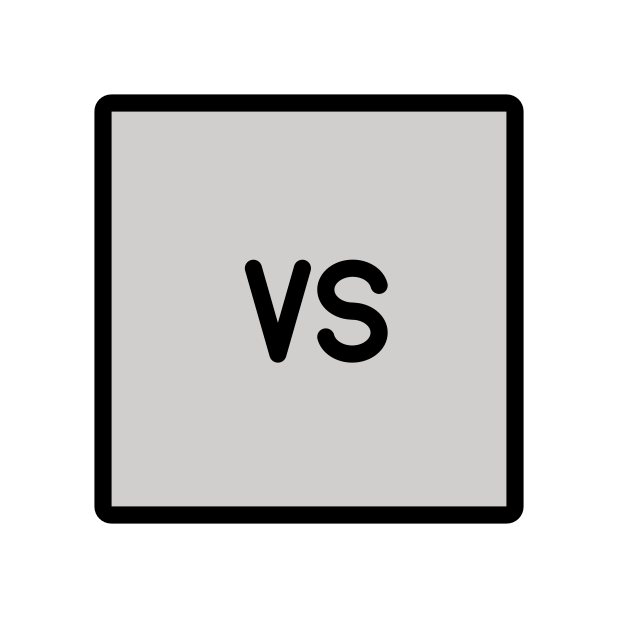
Emoji: 🆚
Name: squared vs
Unicode: 0x1f19a